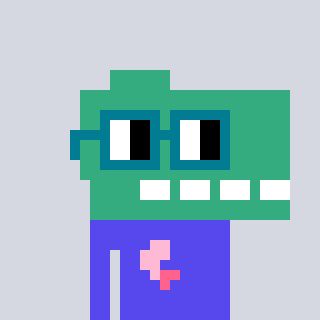
a pixel art character with square dark green glasses, a dino-shaped head and a computerblue-colored body on a cool background